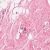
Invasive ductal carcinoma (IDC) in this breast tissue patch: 0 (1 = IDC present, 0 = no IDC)